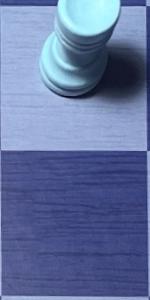
Label: Empty